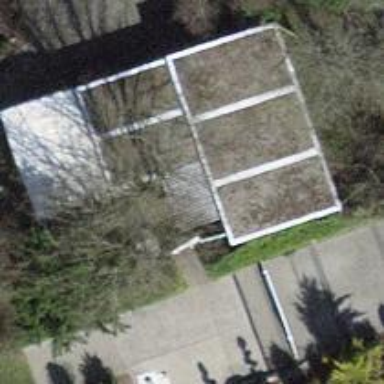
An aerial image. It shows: Garage.